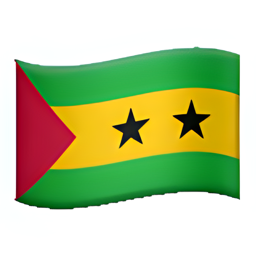
Name: flag for sao tome principe
Emoji: 🇸🇹
Group: Flags
Sub-group: country-flag